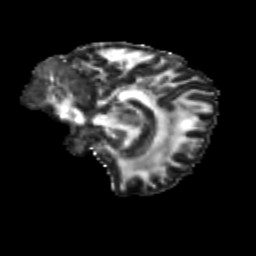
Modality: FA
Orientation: sagittal
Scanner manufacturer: siemens
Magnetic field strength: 3 T
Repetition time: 9.2 s
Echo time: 0.084 s